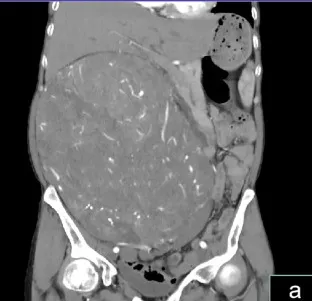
Computed tomography scans show a massive abdominal mass. (A) CT scan revealing a massive abdominal mass with dimensions of approximately 25.8 x 22.1 x 15.6 cm exhibiting irregularity and enhancement is shown.
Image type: radiology (ct)